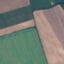
Label: AnnualCrop